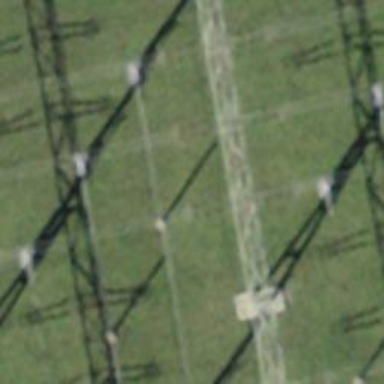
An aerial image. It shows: Insulator used in power systems.